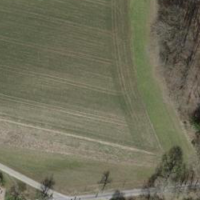
EUNIS habitat code: 41
Species observed at this site:
Clinopodium vulgare
Cardamine pratensis